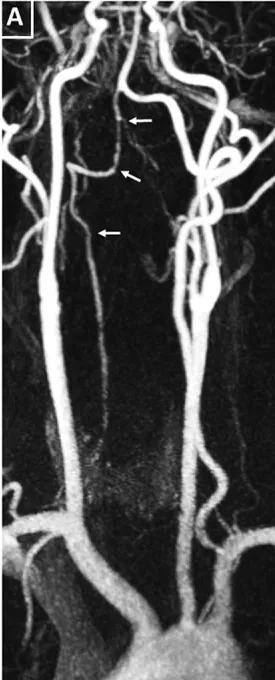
Pre- and post-interventional images of the right dysplastic vertebral artery and its multifocal stenoses. (A) MRA displaying the right vertebral artery with multiple intra- and extracranial irregularities (tailed arrows) corresponding to the diagnosis of a dysplastic vertebral artery.
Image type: radiology (mri)